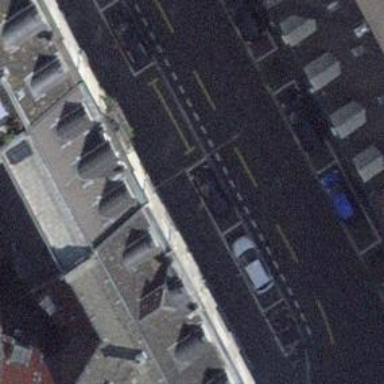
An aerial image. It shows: Street-side parallel parking area.